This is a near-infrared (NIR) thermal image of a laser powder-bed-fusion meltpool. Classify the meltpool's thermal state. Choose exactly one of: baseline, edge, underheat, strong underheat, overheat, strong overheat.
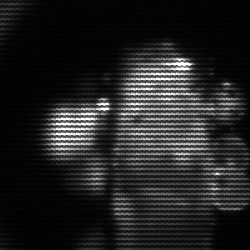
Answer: strong underheat